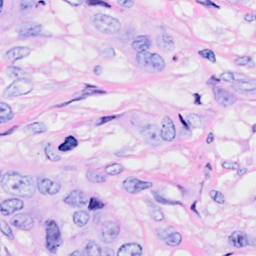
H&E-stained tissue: Breast